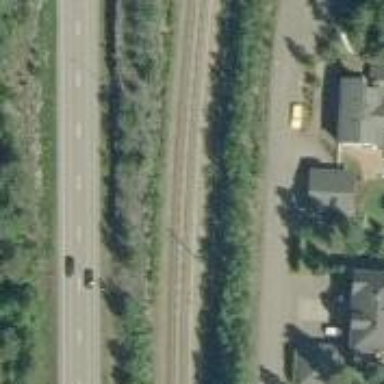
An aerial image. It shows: Railway track with continuous electrified contact lines.